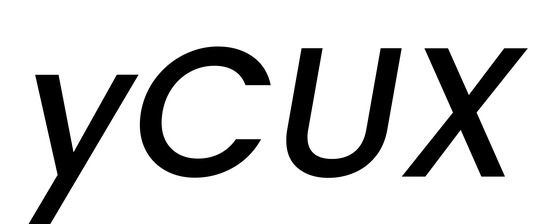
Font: Poppins-MediumItalic